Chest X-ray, PA view. Patient: 33 years old, sex M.
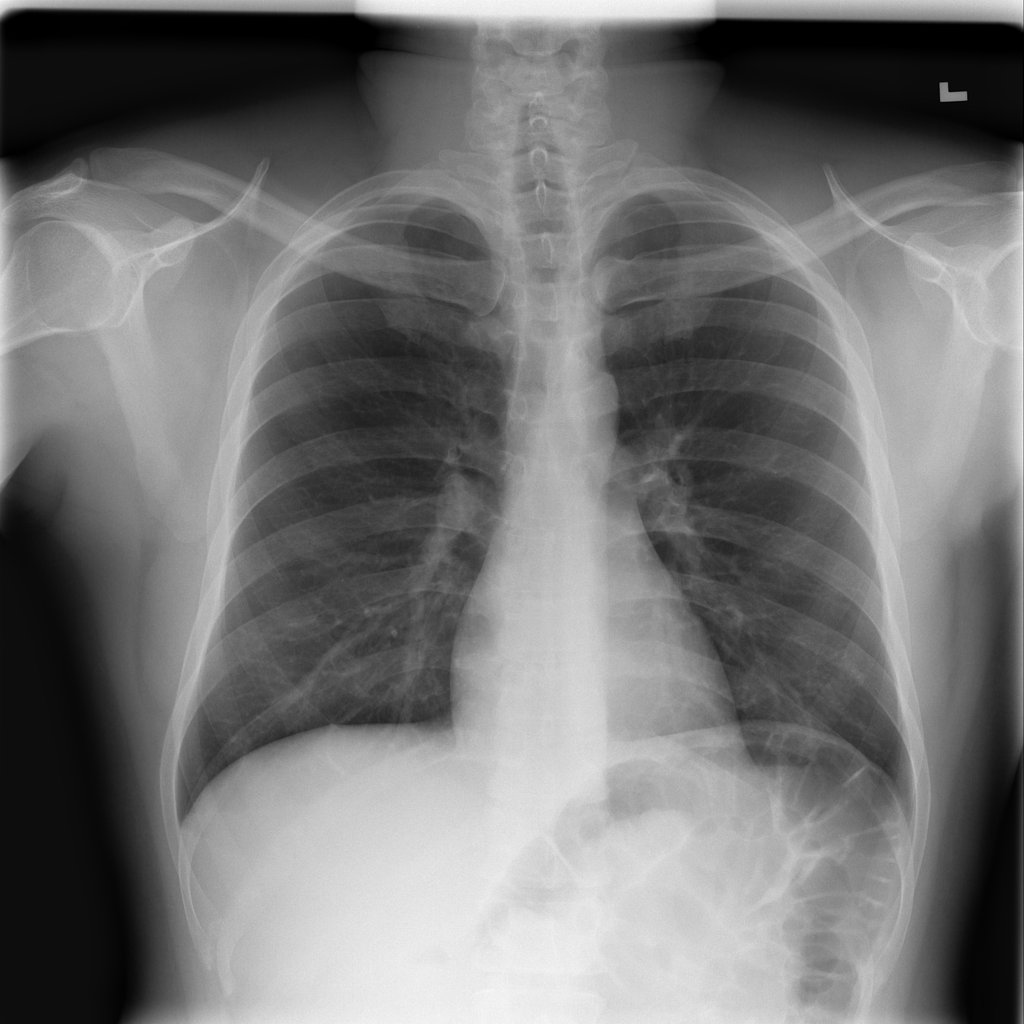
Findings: No Finding